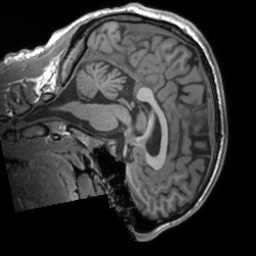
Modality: T1w
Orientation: sagittal
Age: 23
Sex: male
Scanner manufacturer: siemens
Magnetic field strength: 3 T
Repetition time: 1.9 s
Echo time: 0.00226 s